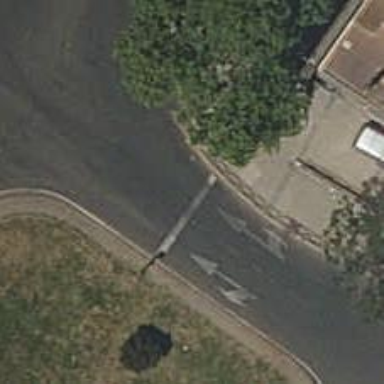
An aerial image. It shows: Road with traffic signals.